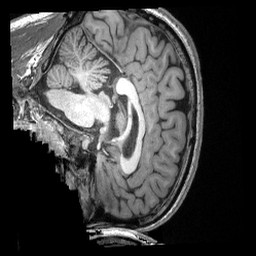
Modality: T1w
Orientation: sagittal
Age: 33
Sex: male
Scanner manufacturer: siemens
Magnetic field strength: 3 T
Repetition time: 2.3 s
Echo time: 0.00311 s